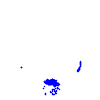
Particle: electron